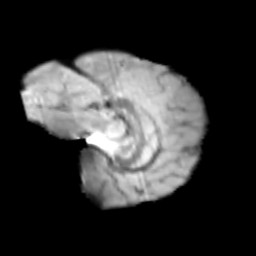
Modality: T2w
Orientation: sagittal
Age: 10
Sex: female
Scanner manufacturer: siemens
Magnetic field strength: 3 T
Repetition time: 3.8 s
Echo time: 0.07 s